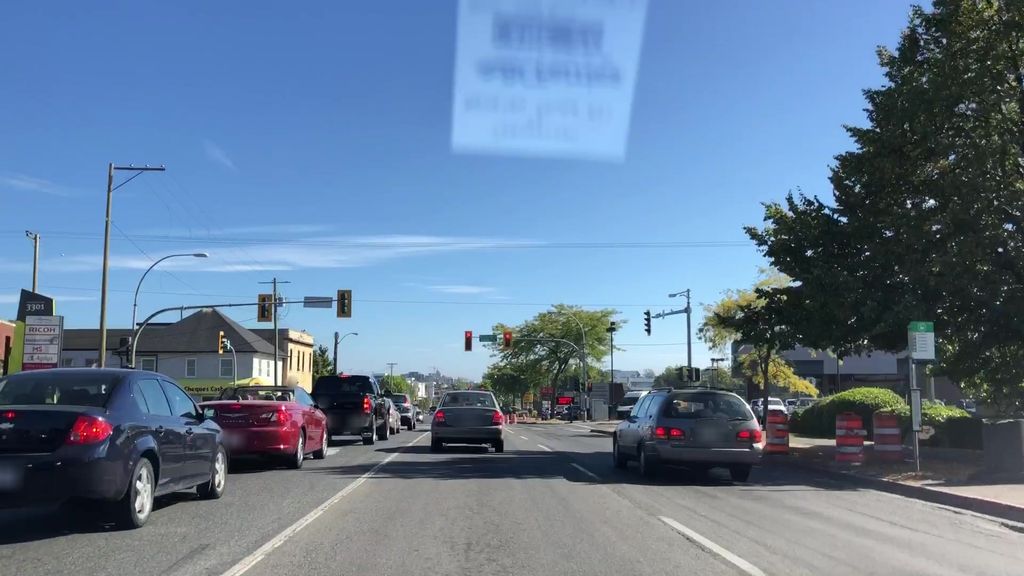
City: victoria